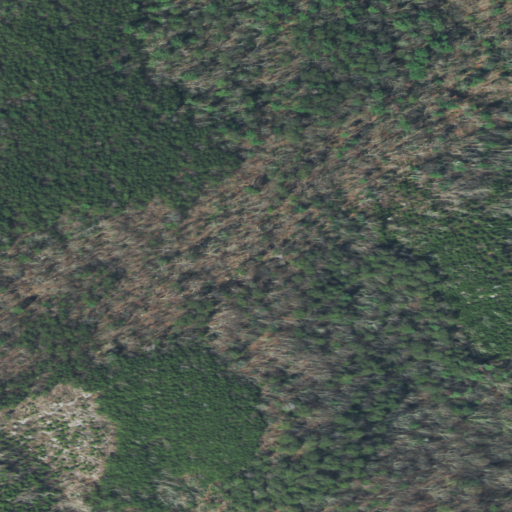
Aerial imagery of ridge(s) in Tennessee named Thornburg Ridge containing mixed forest, deciduous forest, shrub, and evergreen forest